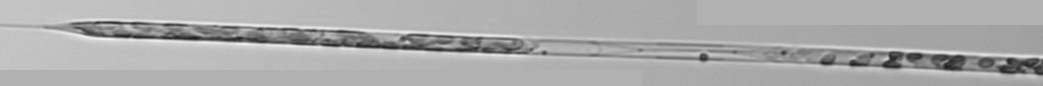
Label: Rhizosolenia